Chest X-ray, AP view. Patient: 76 years old, sex M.
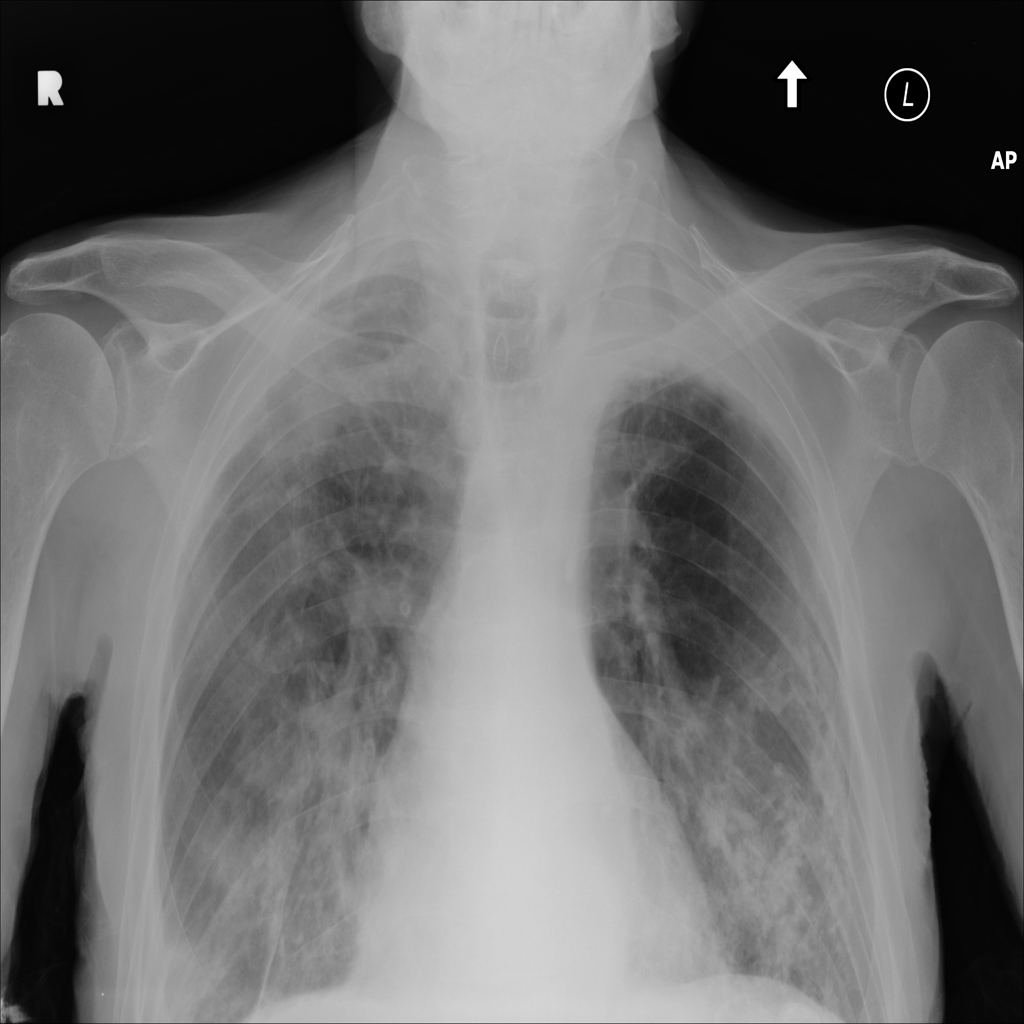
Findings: Consolidation, Fibrosis, Infiltration